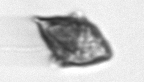
Label: Kryptoperidinium_triquetrum